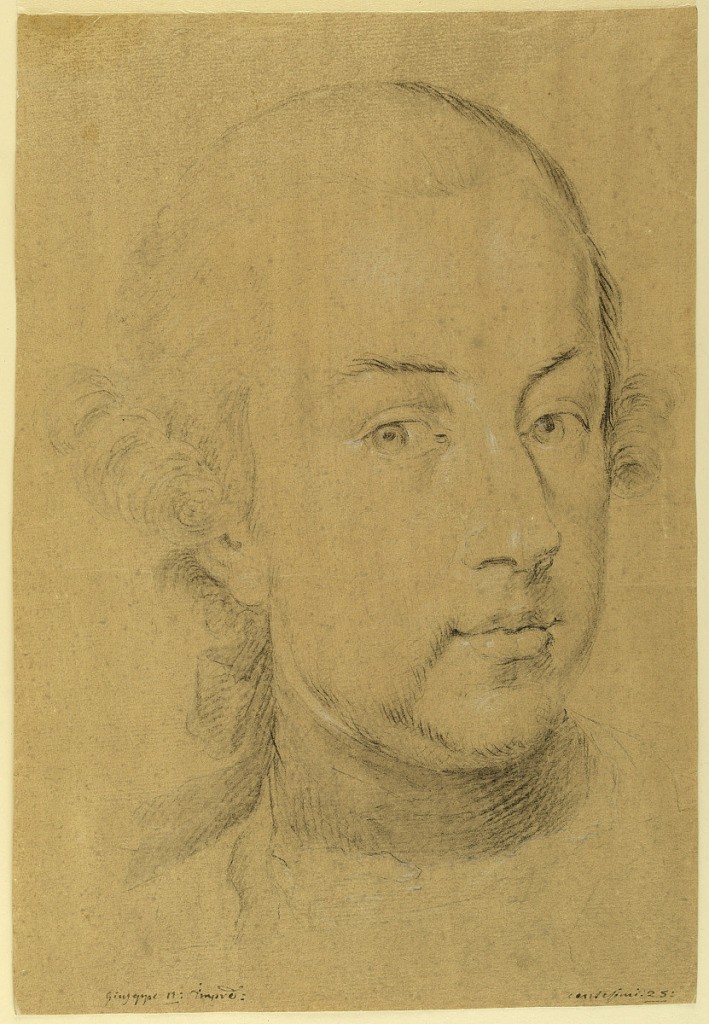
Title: Portrait of the Emperor Joseph II
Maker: Emperor Joseph II House of Habsburg-Lorraine, Austrian, 1741 - 1790
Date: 1765–1770
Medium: Black chalk, white heightening on paper
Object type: Drawing
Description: Figure shown in three-quarter profile, turning toward right, wearing a collared shirt knotted in back.